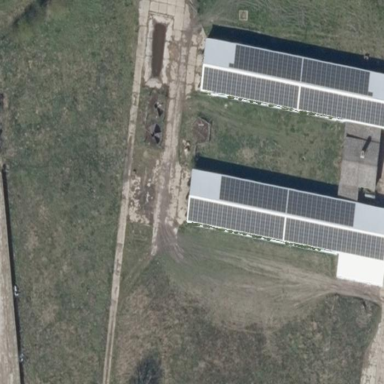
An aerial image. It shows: Gabled roof on farm auxiliary building.